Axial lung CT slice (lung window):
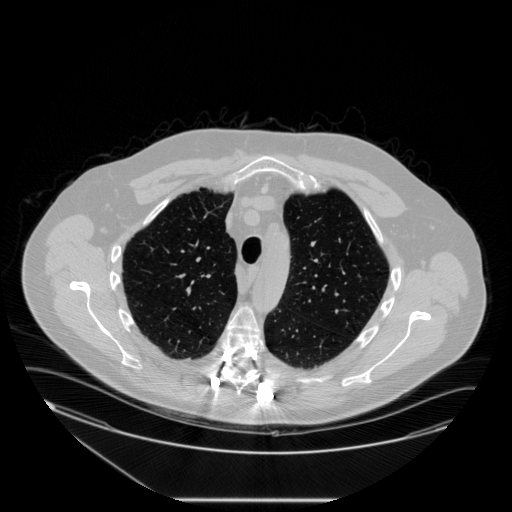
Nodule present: no